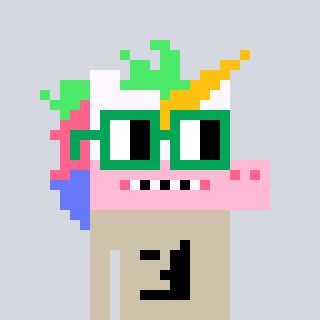
a pixel art character with square green glasses, a unicorn-shaped head and a bege-colored body on a cool background